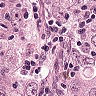
Metastatic tissue present: yes